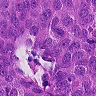
Metastatic tissue present: yes